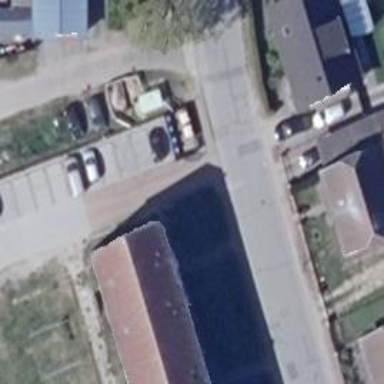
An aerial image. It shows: Footway along the road.